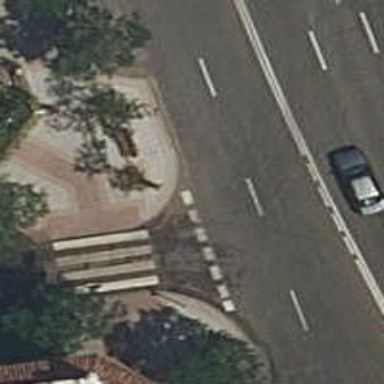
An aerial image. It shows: Asphalt cycleway with marked crossings. The cycleway has sidewalks on both sides.